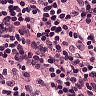
Metastatic tissue present: no